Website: lowes
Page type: review-order
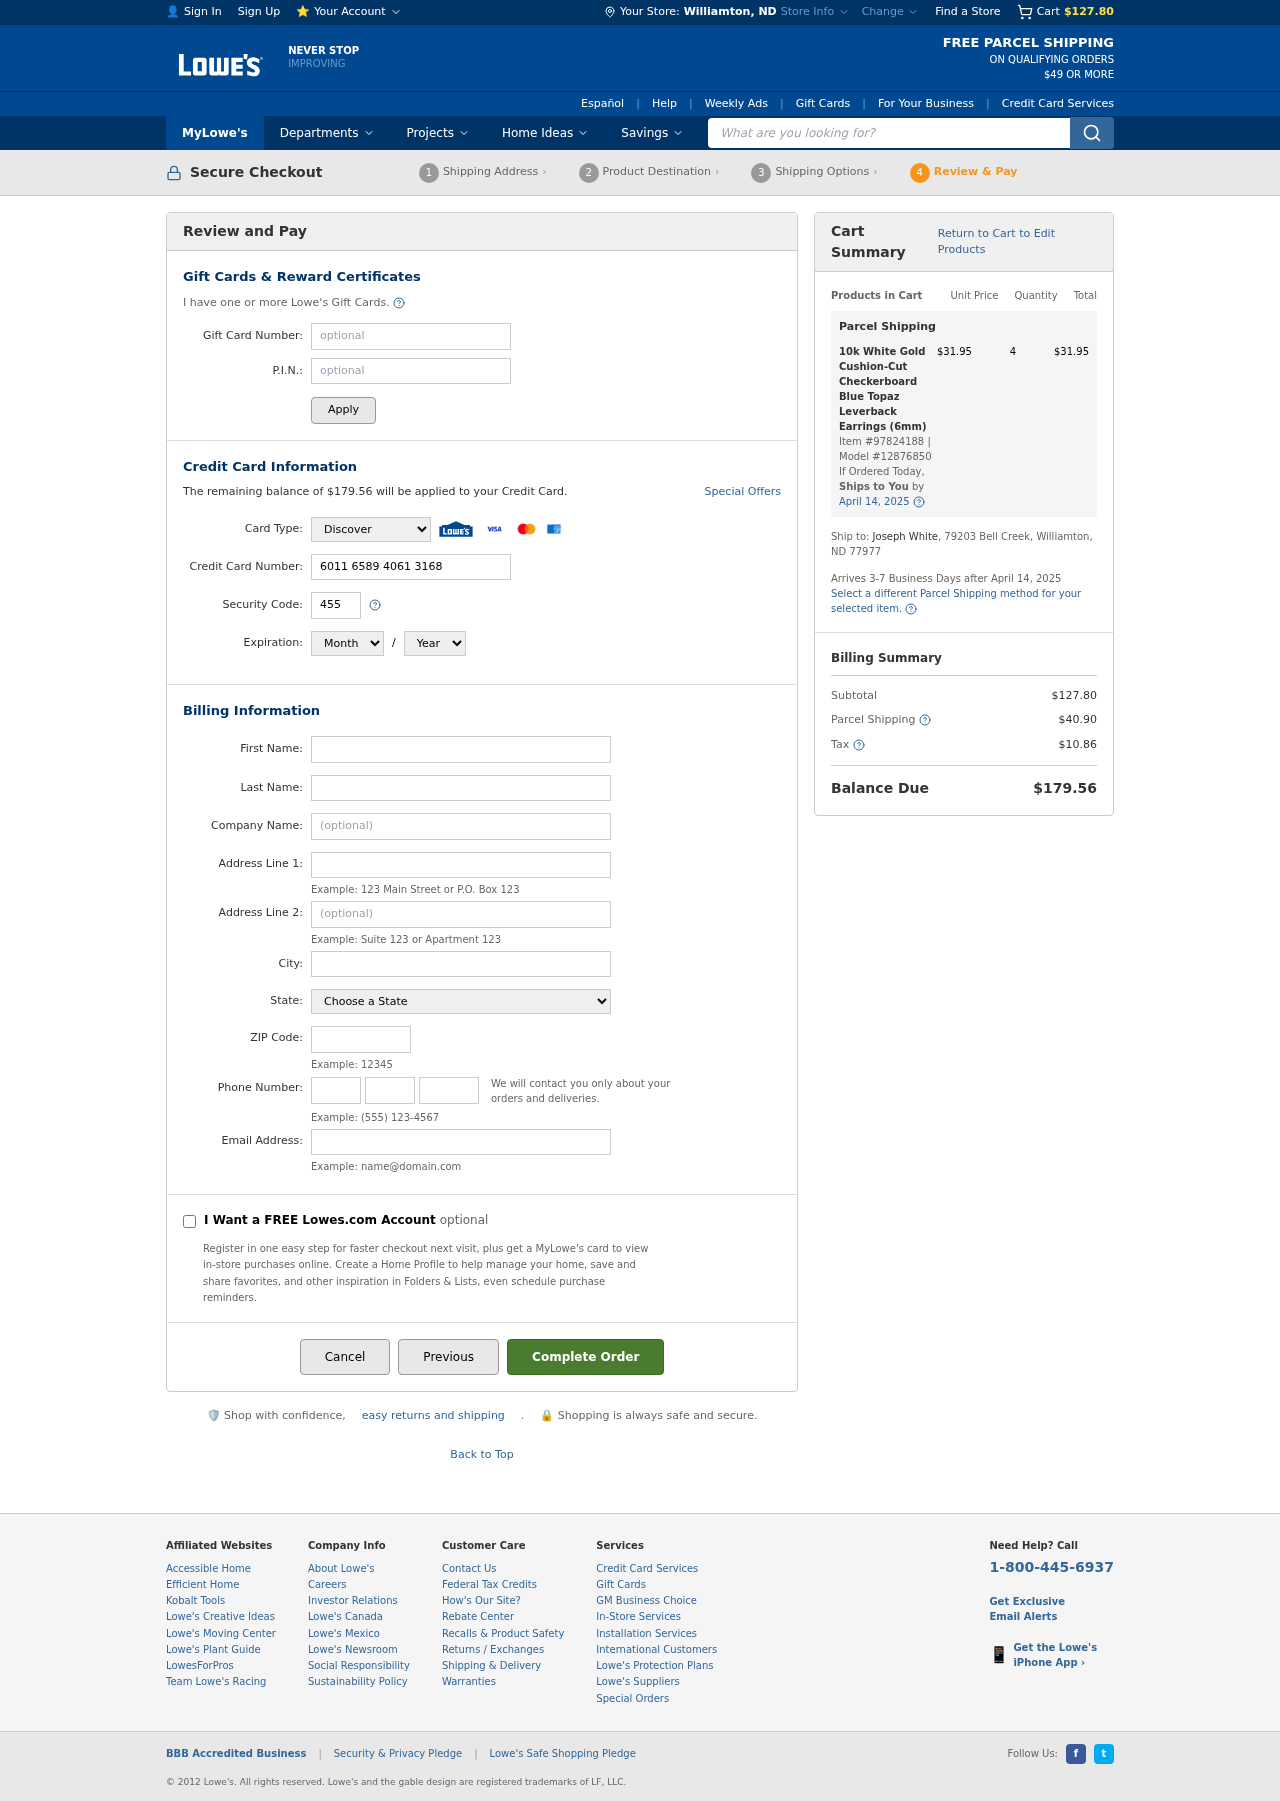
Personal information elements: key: PII_CARD_CVV
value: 455
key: PII_CARD_EXPIRY_MONTH
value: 03
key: PII_CARD_EXPIRY_YEAR
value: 29
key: PII_CARD_NUMBER
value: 6011 6589 4061 3168
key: PII_CARD_TYPE
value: Discover
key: PII_CITY
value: Williamton
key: PII_CITY_STATE
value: Williamton, ND
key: PII_EMAIL
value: jwhite@yahoo.com
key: PII_FIRSTNAME
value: Joseph
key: PII_LASTNAME
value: White
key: PII_PHONE_AREA
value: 607
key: PII_PHONE_PREFIX
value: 347
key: PII_PHONE_SUFFIX
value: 1904
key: PII_POSTCODE
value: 77977
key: PII_STATE
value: North Dakota
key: PII_STREET
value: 79203 Bell Creek
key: PII_STREET2
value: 79203 Bell Creek
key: PII_STREET2
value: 96368 Hogan Club
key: PII_FULLNAME2
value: Joseph White
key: PII_CITY_STATE_ZIP2
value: Williamton, ND 77977
Product elements: key: PRODUCT1_NAME
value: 10k White Gold Cushion-Cut Checkerboard Blue Topaz Leverback Earrings (6mm)
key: PRODUCT1_PRICE
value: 31.95
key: PRODUCT1_QUANTITY
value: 4
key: PRODUCT1_ITEM_NUMBER
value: Item #97824188
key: PRODUCT1_MODEL_NUMBER
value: Model #12876850
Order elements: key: ORDER_SUBTOTAL
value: $127.80
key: ORDER_BALANCE_DUE
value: $179.56
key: ORDER_SHIPPING_DATE
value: April 14, 2025
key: ORDER_ITEM_TOTAL
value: $31.95
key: ORDER_SHIPPING_DATE2
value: April 14, 2025
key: ORDER_SHIPPING_COST
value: $40.90
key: ORDER_TAX
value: $10.86
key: ORDER_TOTAL
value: $179.56
Search elements: key: HEADER_SEARCH
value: What are you looking for?